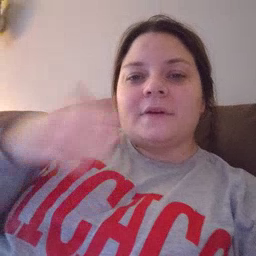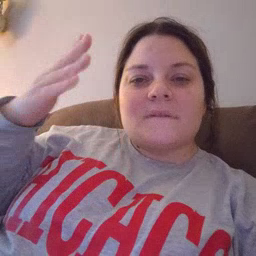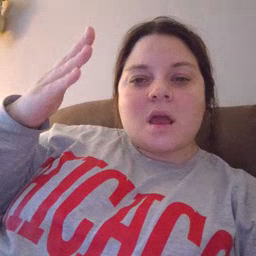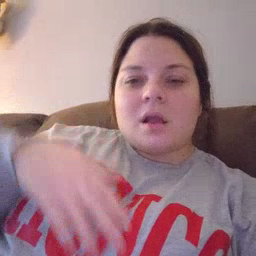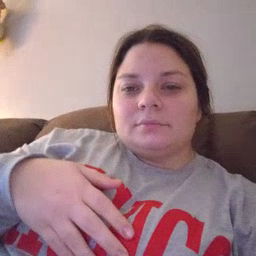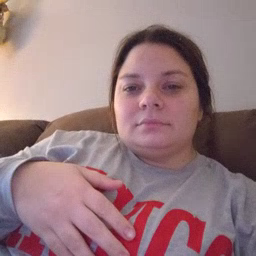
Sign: flag